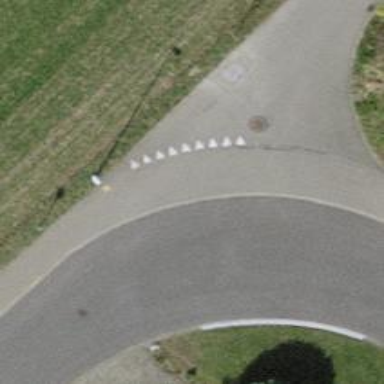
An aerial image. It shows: Unmarked road crossing.